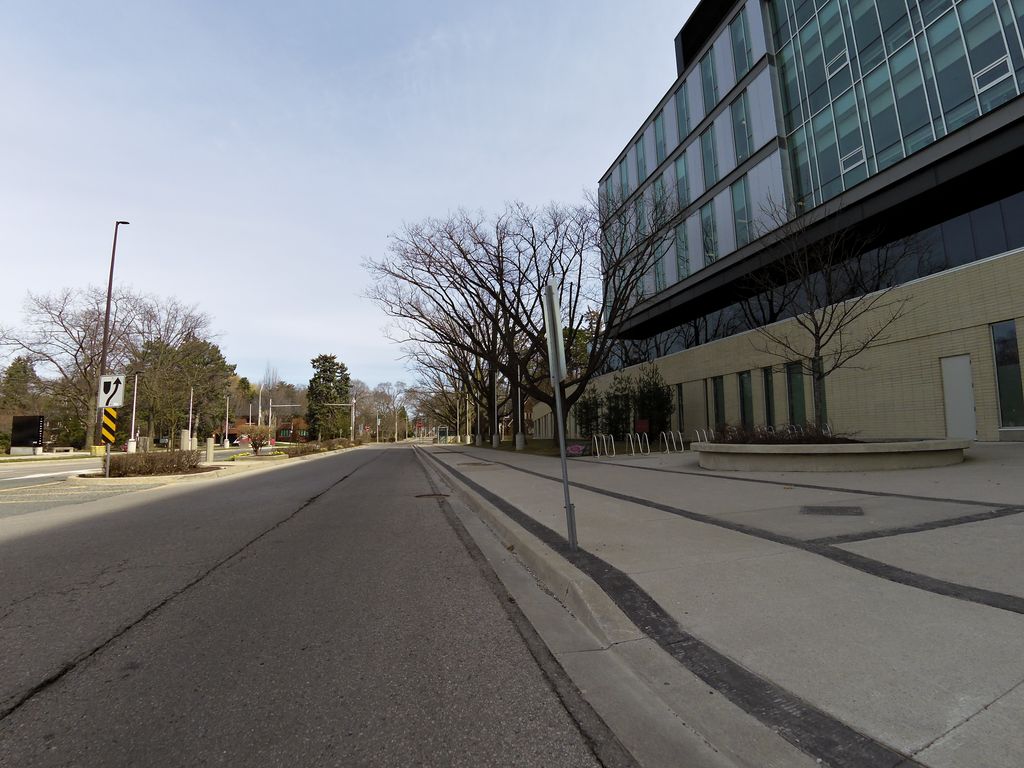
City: hamilton